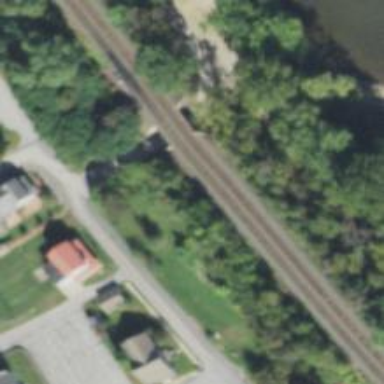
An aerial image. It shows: Railway bridge.